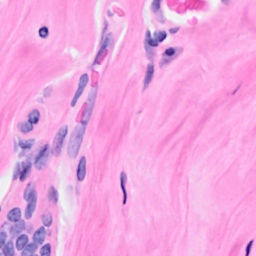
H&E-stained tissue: Breast